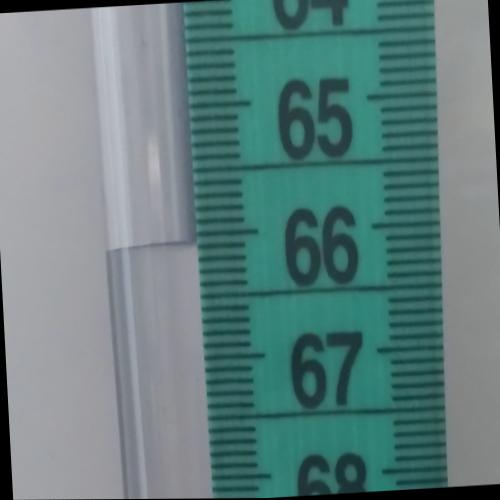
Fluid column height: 66.1 cm